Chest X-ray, PA view. Patient: 41 years old, sex M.
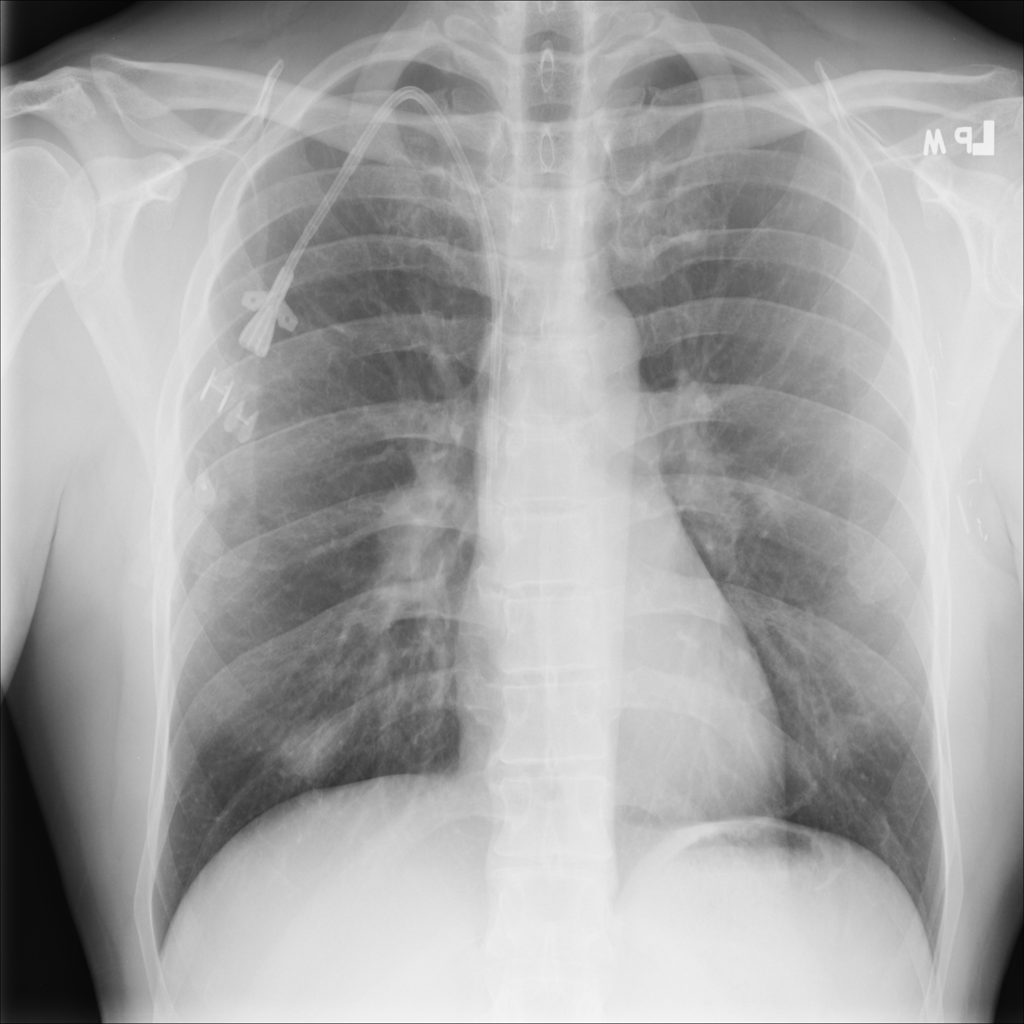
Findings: No Finding